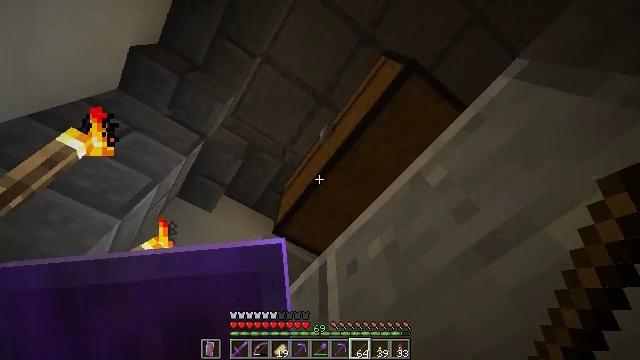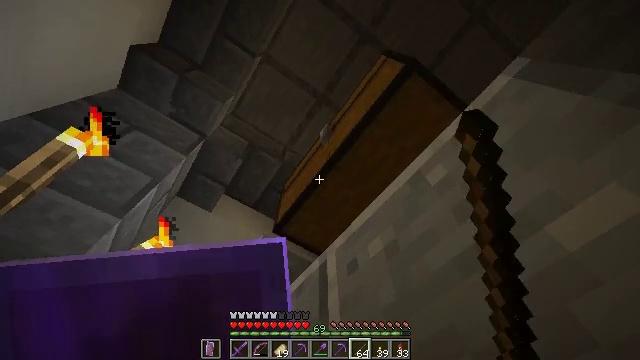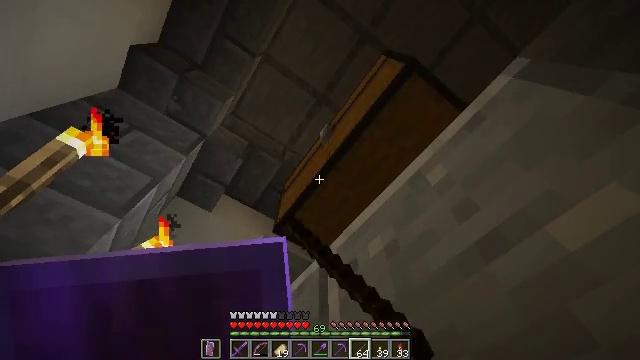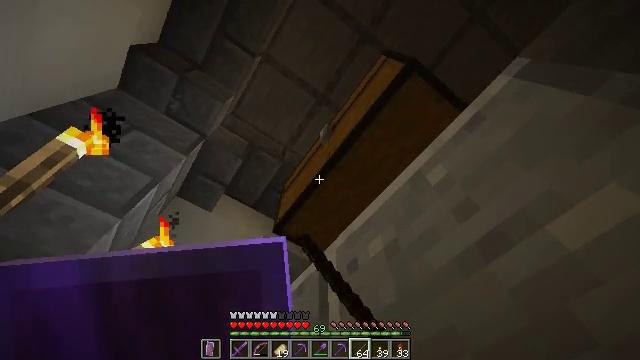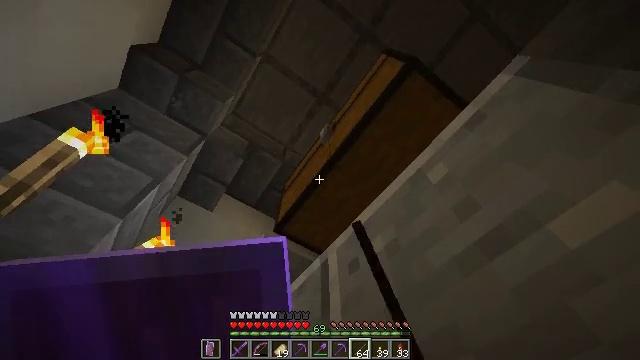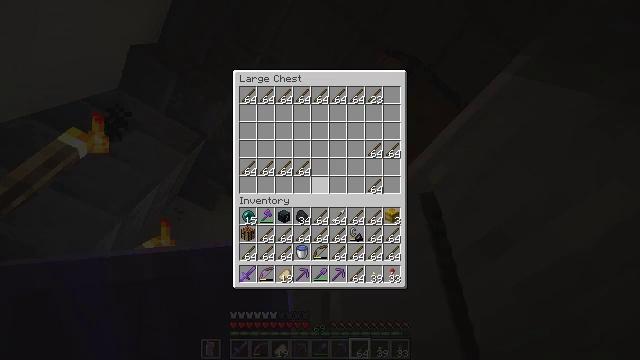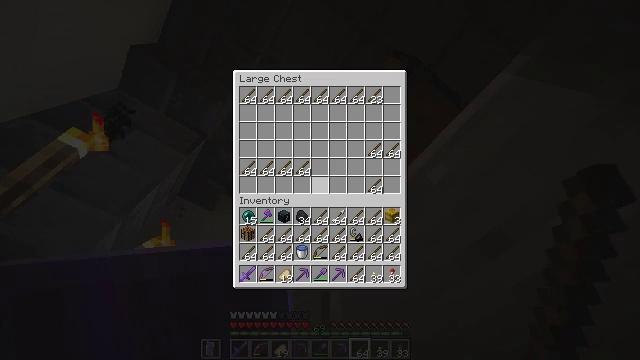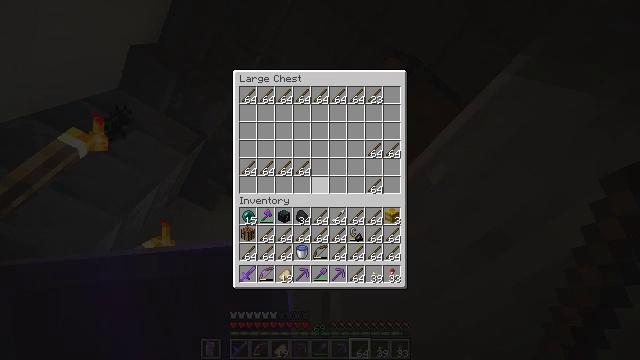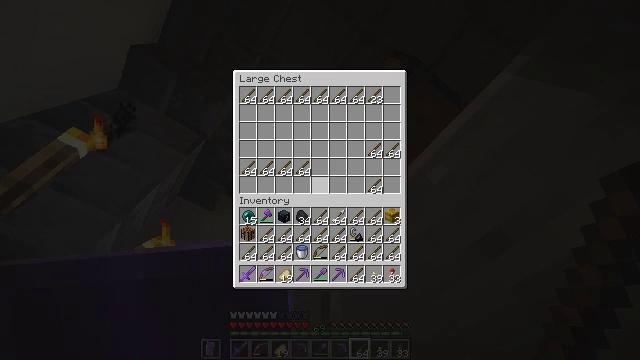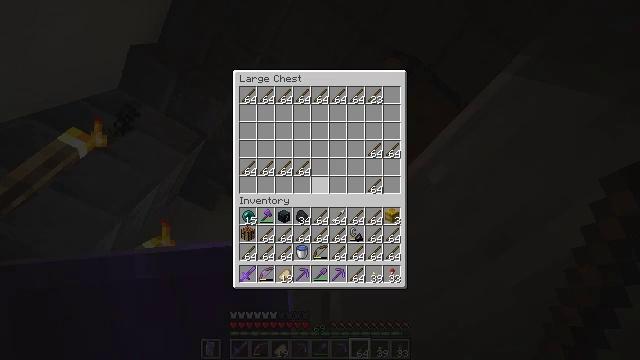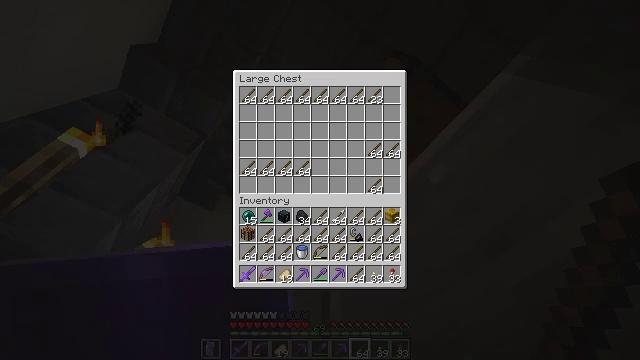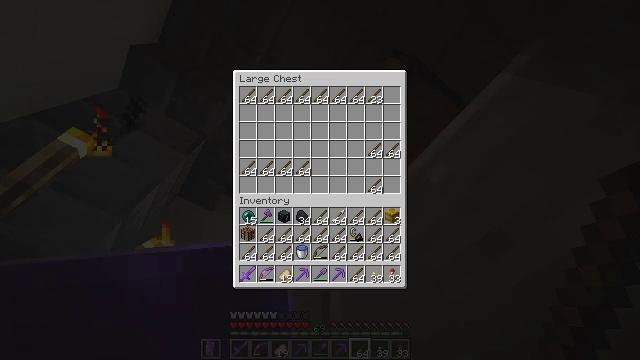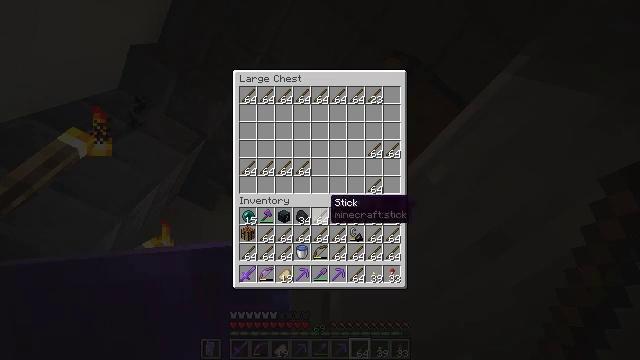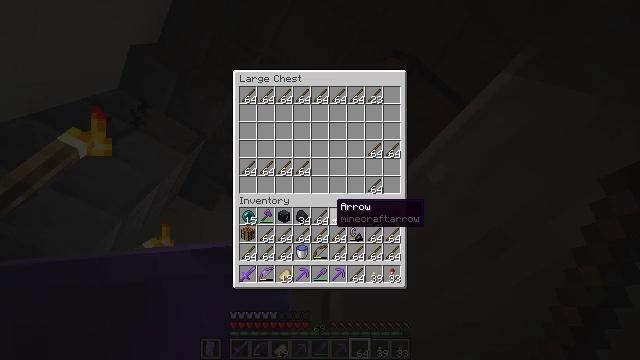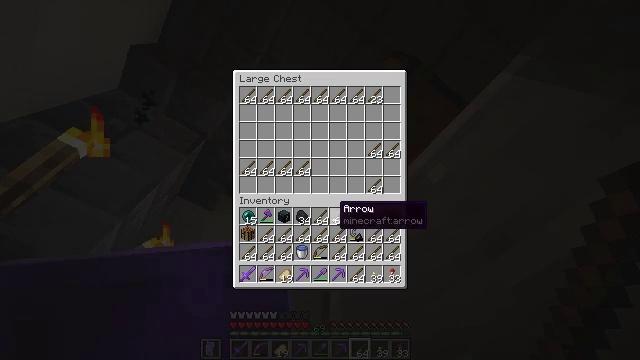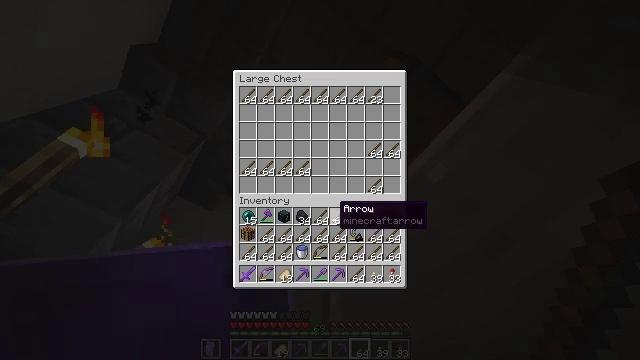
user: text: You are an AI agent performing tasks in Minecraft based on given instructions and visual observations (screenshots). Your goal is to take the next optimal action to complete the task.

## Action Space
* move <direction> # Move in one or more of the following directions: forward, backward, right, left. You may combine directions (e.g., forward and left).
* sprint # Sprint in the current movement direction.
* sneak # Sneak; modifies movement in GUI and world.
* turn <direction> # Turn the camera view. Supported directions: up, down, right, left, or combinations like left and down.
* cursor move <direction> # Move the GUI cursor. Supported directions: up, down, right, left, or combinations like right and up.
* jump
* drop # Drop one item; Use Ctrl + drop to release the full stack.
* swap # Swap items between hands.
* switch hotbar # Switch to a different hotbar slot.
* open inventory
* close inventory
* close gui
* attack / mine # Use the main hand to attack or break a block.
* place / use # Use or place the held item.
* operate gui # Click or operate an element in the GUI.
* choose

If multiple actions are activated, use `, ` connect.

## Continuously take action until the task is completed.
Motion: motion action
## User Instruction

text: Smash the lime shulker box to carry it in your inventory.
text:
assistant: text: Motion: use / place
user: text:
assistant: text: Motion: use / place
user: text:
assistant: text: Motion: no_op
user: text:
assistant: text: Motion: no_op
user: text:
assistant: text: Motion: no_op
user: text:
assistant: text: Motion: no_op
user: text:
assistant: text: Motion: no_op
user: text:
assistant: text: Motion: no_op
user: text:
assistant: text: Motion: turn down
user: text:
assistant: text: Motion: turn down
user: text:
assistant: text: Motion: no_op
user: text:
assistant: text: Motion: no_op
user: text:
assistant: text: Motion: no_op
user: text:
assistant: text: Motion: no_op
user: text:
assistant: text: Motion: no_op
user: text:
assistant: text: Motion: no_op
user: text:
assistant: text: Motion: no_op
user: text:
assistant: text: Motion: no_op
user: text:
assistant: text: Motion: no_op
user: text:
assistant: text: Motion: no_op
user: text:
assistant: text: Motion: no_op
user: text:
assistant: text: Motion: turn left
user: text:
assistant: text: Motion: no_op
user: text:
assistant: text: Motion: no_op
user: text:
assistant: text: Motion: no_op
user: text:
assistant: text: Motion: no_op
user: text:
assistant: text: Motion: attack / mine
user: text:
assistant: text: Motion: attack / mine
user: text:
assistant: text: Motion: attack / mine
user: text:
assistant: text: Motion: turn down